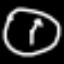
Label: clock